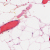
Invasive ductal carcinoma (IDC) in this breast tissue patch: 0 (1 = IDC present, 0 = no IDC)